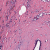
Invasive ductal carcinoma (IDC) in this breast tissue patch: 0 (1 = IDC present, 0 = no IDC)